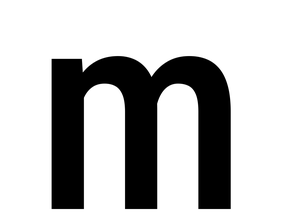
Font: Roboto_Condensed_Medium